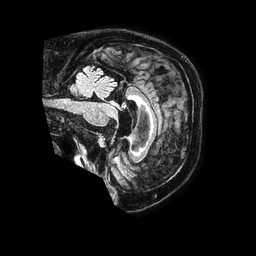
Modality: FLAIR
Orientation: sagittal
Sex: female
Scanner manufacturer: philips
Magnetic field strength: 1.5 T
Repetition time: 4.8 s
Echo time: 0.3 s